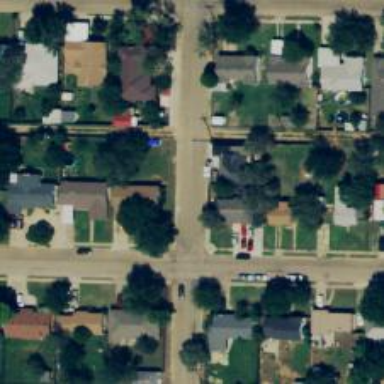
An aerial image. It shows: Alley classified as service road.